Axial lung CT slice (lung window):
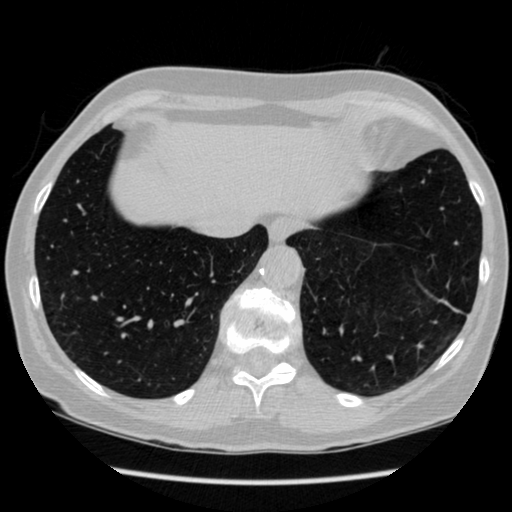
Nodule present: no